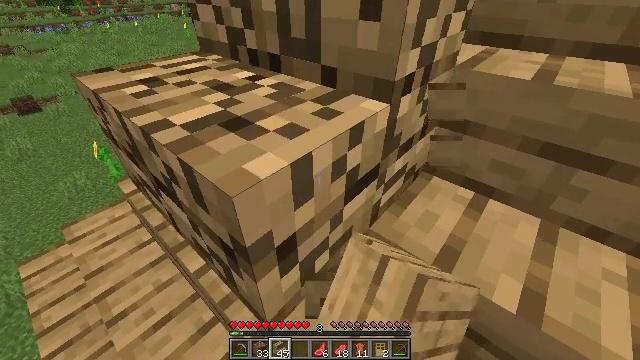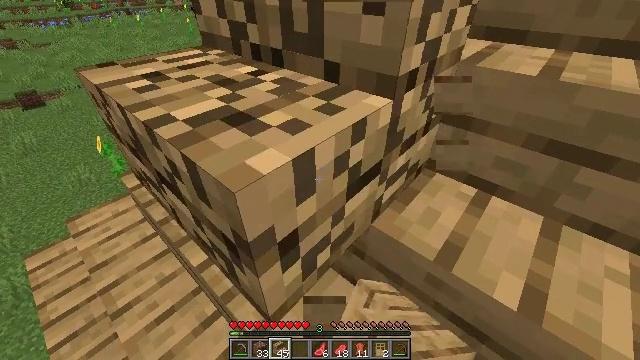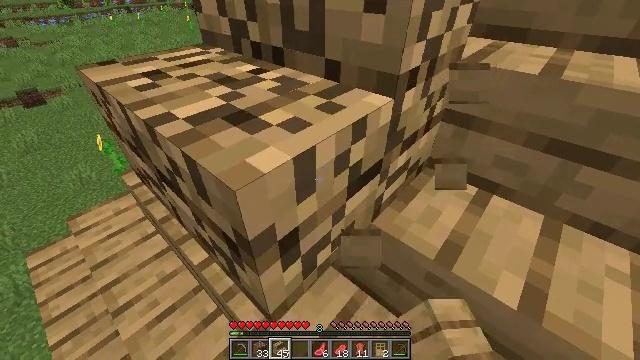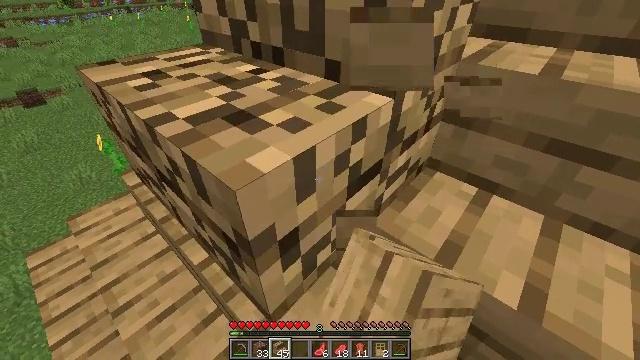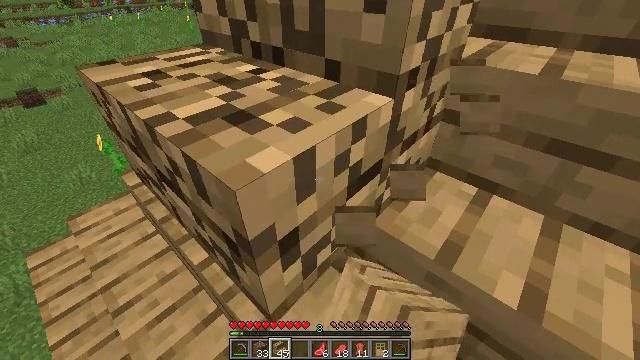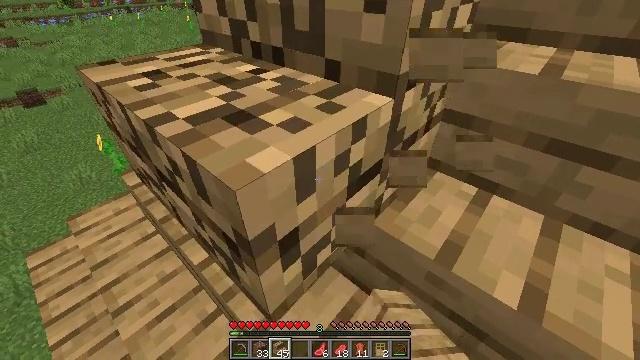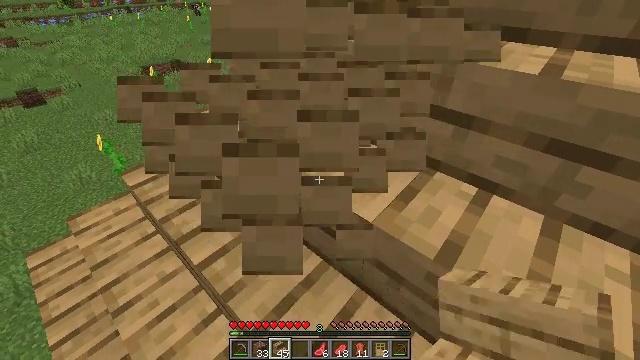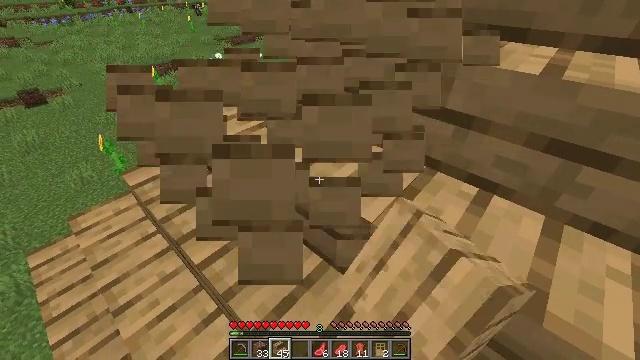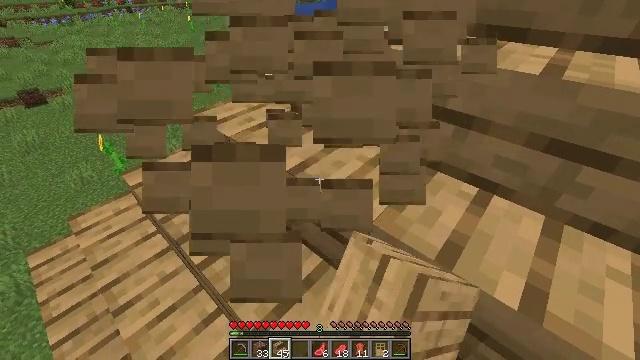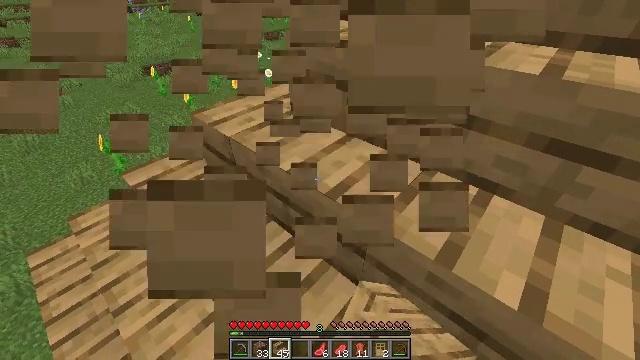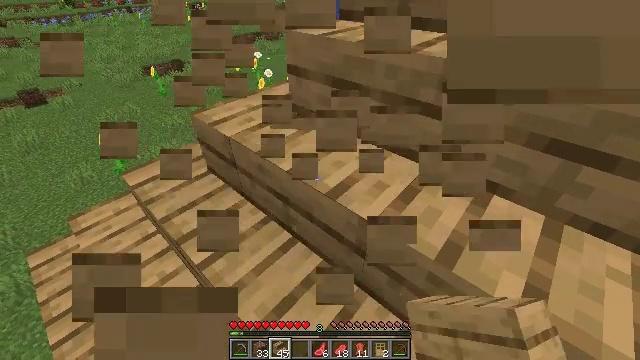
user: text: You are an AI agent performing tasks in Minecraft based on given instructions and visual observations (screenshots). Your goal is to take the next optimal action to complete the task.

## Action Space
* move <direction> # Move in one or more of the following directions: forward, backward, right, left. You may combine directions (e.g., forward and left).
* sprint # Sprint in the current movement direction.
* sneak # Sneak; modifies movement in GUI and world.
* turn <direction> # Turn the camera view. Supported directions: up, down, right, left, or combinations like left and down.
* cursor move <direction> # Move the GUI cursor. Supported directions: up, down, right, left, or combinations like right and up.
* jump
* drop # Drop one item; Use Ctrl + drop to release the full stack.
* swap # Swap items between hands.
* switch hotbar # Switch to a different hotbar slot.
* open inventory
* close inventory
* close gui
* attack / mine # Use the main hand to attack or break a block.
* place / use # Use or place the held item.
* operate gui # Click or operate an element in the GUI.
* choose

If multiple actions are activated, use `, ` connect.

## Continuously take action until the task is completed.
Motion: motion action
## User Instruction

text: Mine oak stairs.
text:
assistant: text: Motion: sneak, attack / mine
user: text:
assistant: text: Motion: sneak, attack / mine
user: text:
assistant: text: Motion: sneak, attack / mine
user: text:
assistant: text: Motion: sneak, attack / mine
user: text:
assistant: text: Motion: sneak, attack / mine
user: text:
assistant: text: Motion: sneak, attack / mine
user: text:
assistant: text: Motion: sneak, attack / mine
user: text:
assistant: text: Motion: sneak, attack / mine
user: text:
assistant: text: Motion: sneak, attack / mine
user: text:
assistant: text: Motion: sneak, attack / mine
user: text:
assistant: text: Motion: sneak, attack / mine